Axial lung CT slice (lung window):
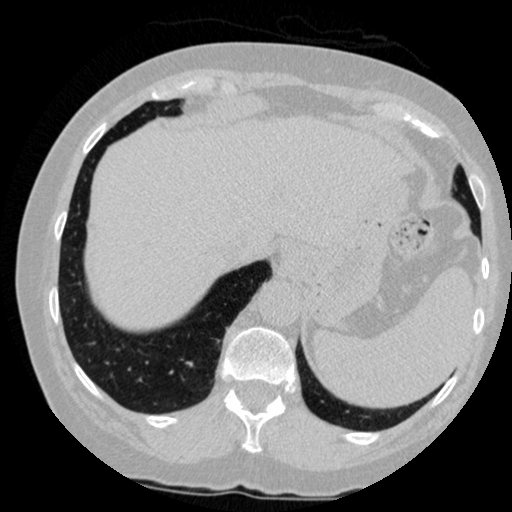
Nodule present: no